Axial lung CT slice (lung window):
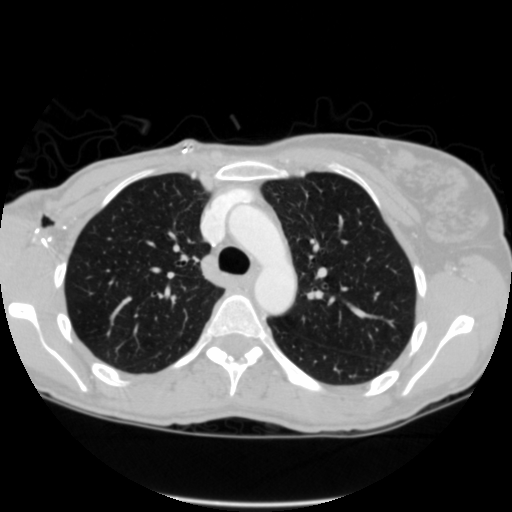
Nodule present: no